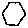
Label: hexagon